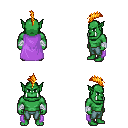
a pixel art fantasy rpg character, male body template, orc, green skin, lavender cape, teal pants, light blonde mohawk hairstyle, white cloth bandages, four views (front, back, left, right), 2x2 character sprite sheet, small pixel art, hard edges, no anti-aliasing